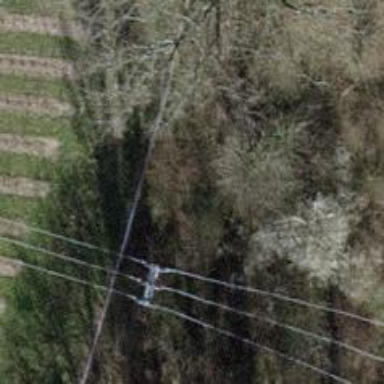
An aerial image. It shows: Minor power line.